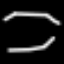
Label: octagon